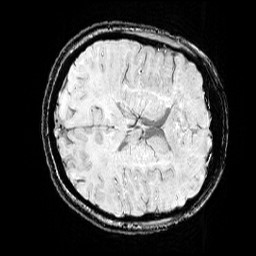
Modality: SWI
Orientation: axial
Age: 25
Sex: female
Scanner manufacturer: siemens
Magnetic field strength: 3 T
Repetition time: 0.025 s
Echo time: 0.018 s